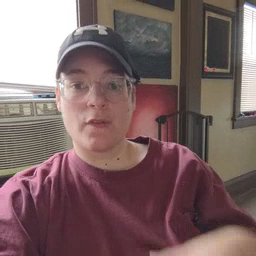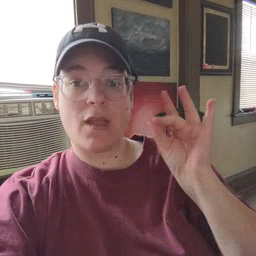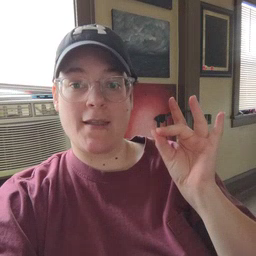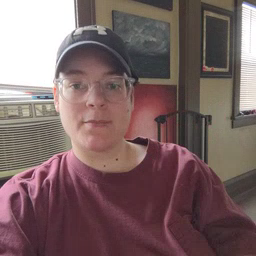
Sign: find